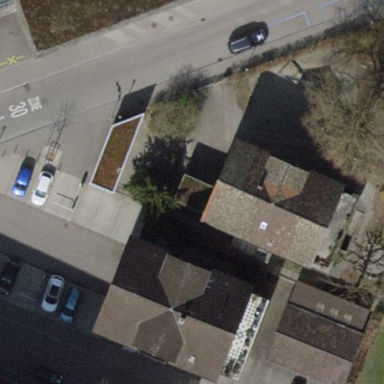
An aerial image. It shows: Kindergarten building.